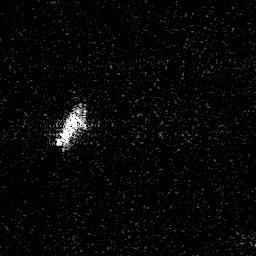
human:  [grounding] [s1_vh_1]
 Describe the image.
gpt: In the satellite image, there is  <ref>1 medium ship </ref> <box>[[21, 44, 33, 57, 0]]</box> located at left.